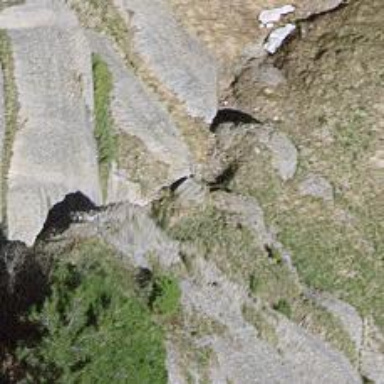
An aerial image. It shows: Cliff in nature.